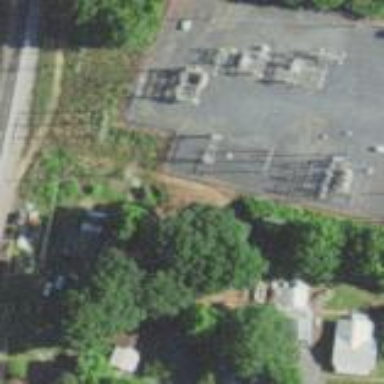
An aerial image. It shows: Distribution level power substation surrounded by fence.